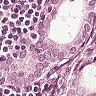
Metastatic tissue present: yes